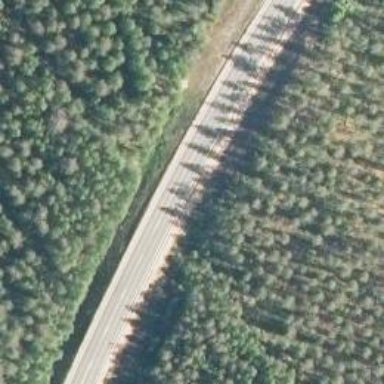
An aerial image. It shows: Asphalt road classified as trunk highway.